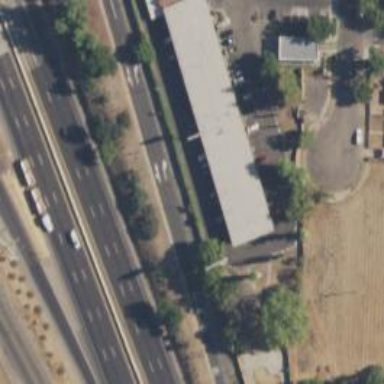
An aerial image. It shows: Motel building.